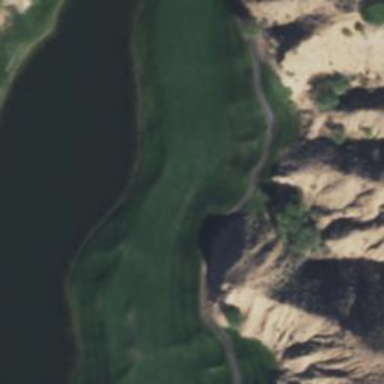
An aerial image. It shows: View of golf hole.